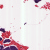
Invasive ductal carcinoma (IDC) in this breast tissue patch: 0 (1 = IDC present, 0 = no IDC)